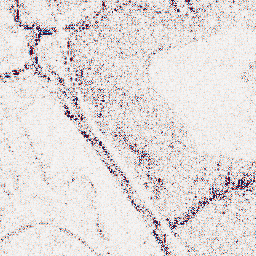
Category: wavelet
Decomposition family: wavelet_reverse_biorthogonal
Decomposition parameters: wavelet: rbio4.4
level: 1
Upsampling method: cubic_catmull_rom
Upsampling parameters: scale: 4
Upsampling scale: 4